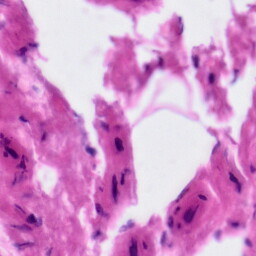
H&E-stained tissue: Tonsil